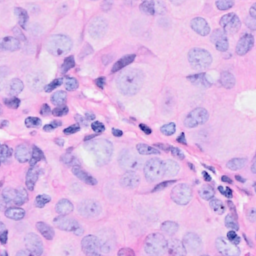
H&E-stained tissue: Breast